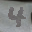
Label: 4